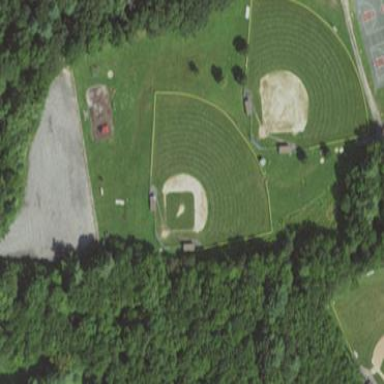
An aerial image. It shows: Baseball pitch for leisure land.